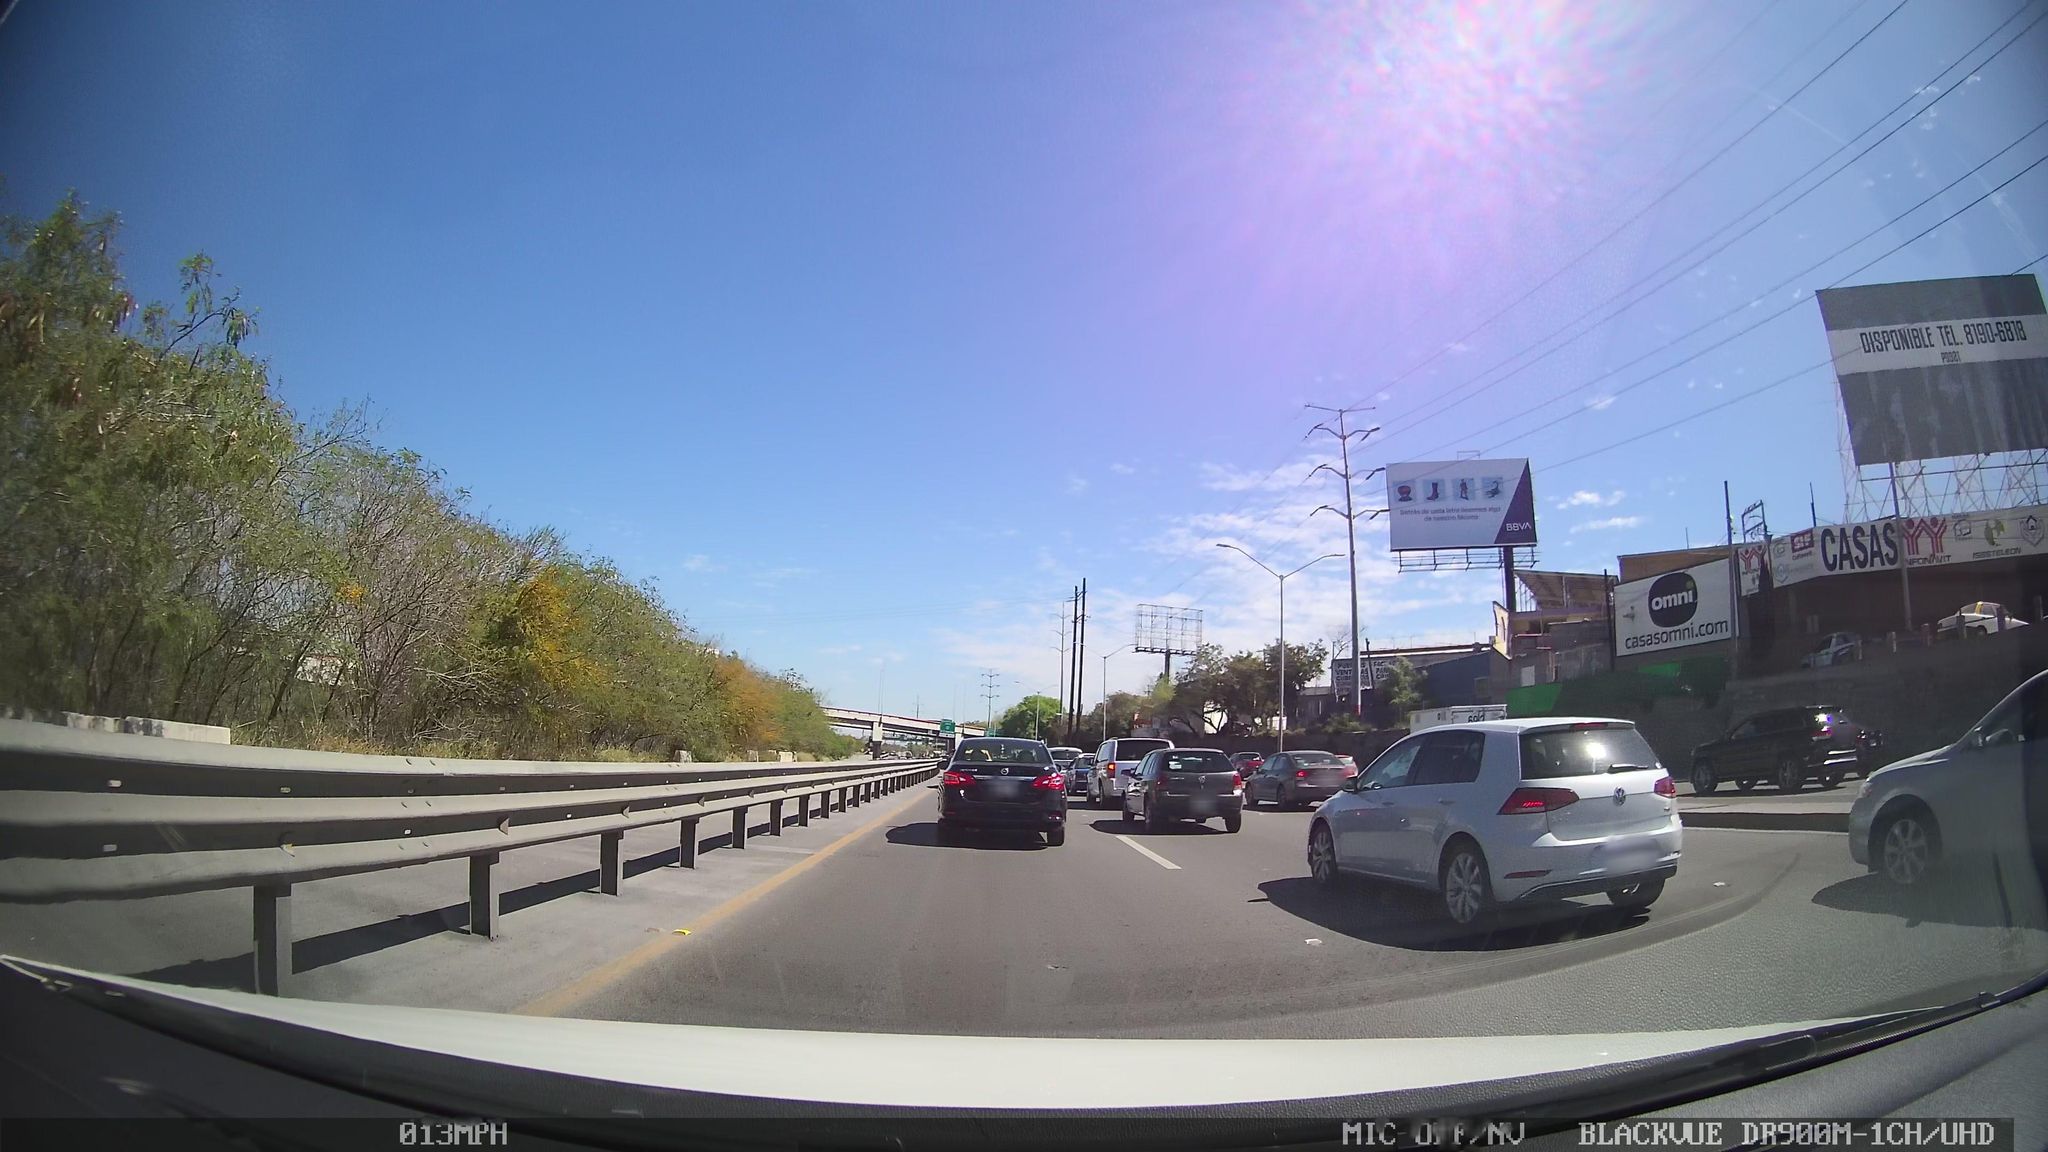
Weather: clear
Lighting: day
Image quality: good
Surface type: driving surface
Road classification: trunk
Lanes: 4, 3
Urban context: suburban or peri-urban
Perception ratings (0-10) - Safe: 0.4, Lively: 5.35, Beautiful: 2.81, Boring: 8.57, Depressing: 5.5, Wealthy: 1.68